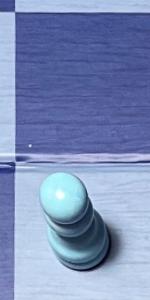
Label: Pawn_White